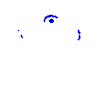
Particle: electron